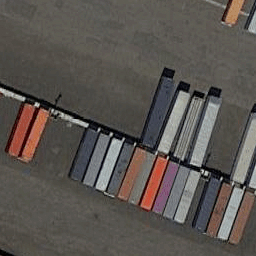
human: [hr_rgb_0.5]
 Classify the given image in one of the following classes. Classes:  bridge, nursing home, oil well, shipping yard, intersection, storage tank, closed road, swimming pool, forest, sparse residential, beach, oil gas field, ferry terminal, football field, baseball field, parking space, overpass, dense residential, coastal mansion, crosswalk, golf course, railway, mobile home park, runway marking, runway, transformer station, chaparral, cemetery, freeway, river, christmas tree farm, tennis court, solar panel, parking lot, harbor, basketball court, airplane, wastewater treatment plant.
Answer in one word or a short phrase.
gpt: shipping yard